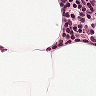
Metastatic tissue present: no